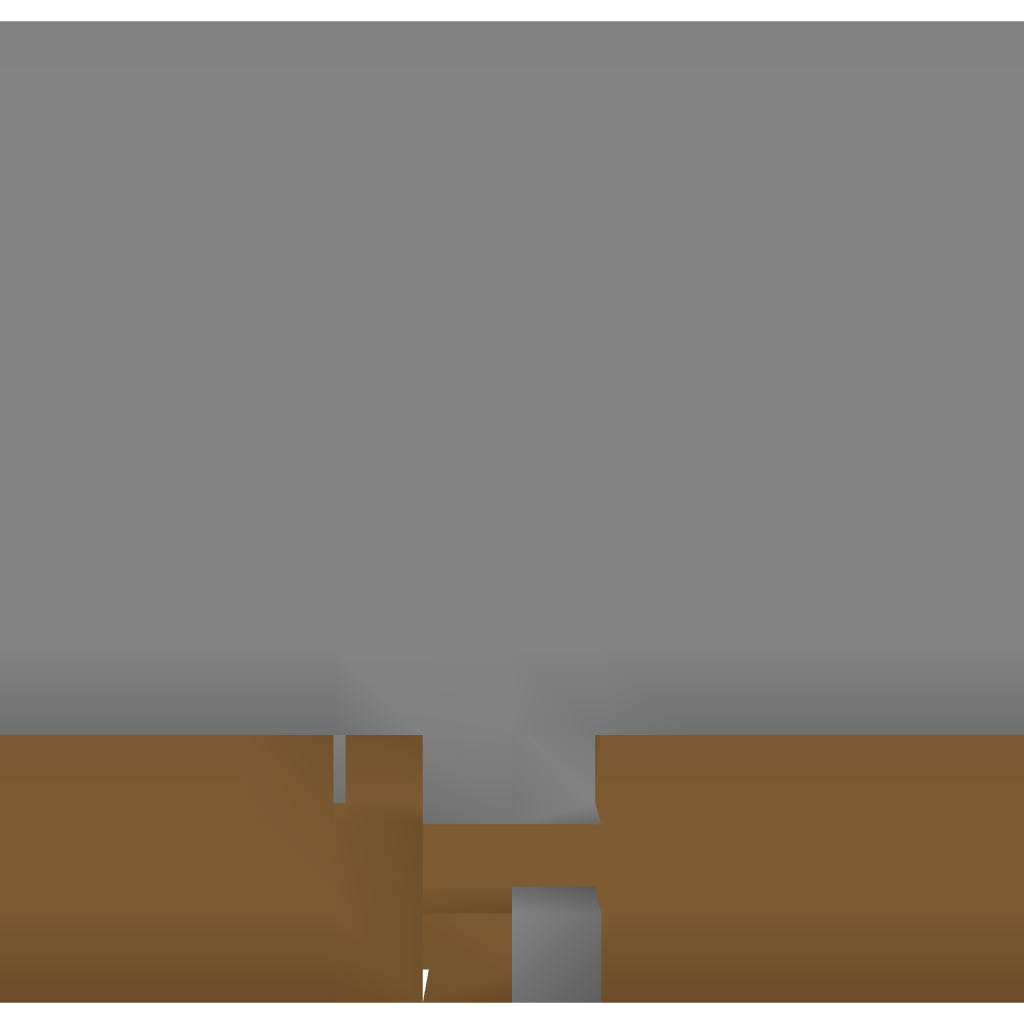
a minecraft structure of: luck tester/slot machine bad low quality